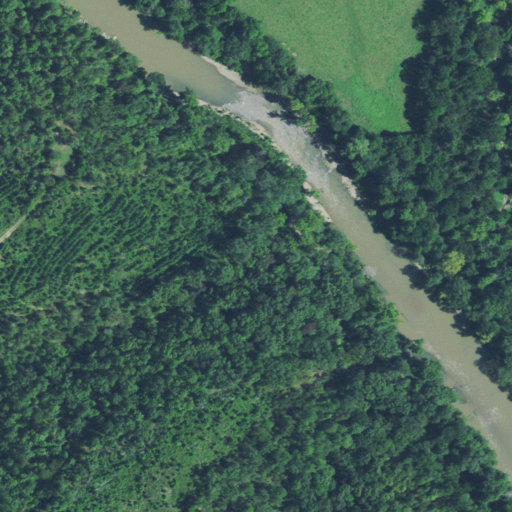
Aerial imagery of valley in Oklahoma named Whisky Hollow containing deciduous forest, mixed forest, woody wetlands, evergreen forest, open water, shrub, grassland, pasture, and herbaceous wetlands